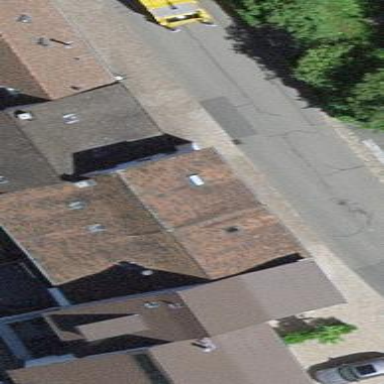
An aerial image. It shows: Part of building.